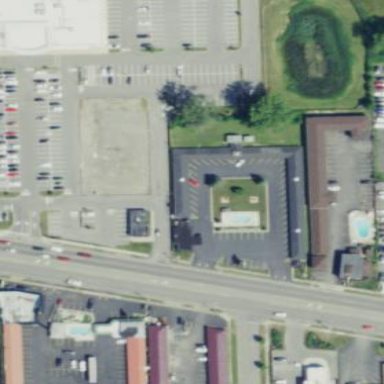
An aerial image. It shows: Hotel building that serves as motel for tourists.